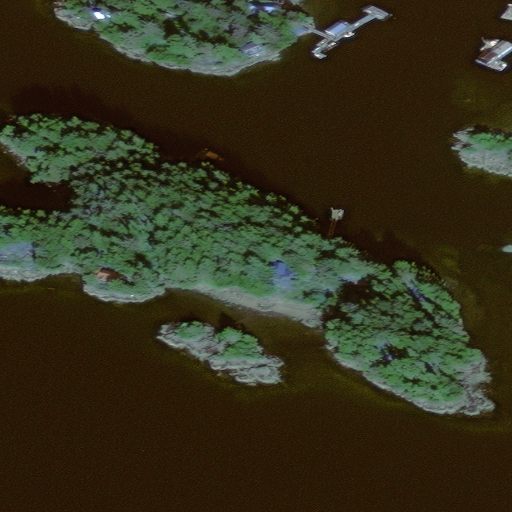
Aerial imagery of island in Alaska named Ring Island containing only unknown